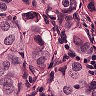
Metastatic tissue present: yes